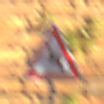
Verkehrszeichen: DoppelkurveZunaechstLinks
Umgebung: Outdoor, Urban
Tageszeit: MorningAfternoon
Wetter: Clear
Licht: Natural
Jahreszeit: NotSpecified
Kontrast: MediumContrast